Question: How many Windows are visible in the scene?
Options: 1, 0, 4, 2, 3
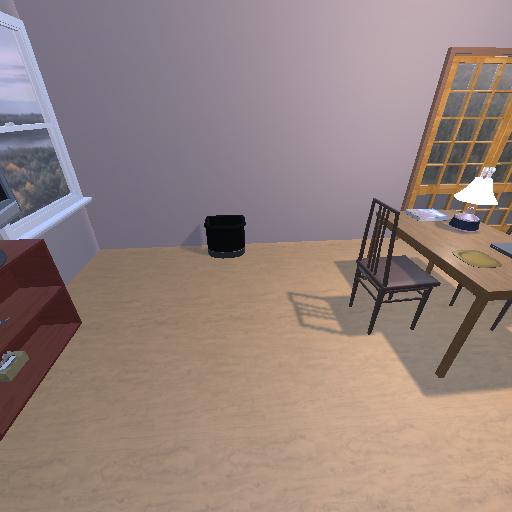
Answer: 1